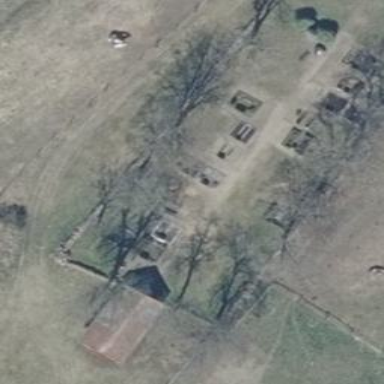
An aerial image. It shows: Cemetery.